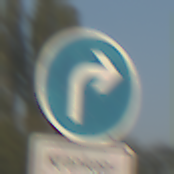
Verkehrszeichen: VorgeschriebeneFahrtrichtungRechts
Zusatzzeichen unten: BesondereFahrzeugeUndTransportgueter4
Umgebung: Outdoor, Special
Tageszeit: SunriseSunset
Wetter: Clear
Licht: Natural
Jahreszeit: NotSpecified
Kontrast: MediumContrast